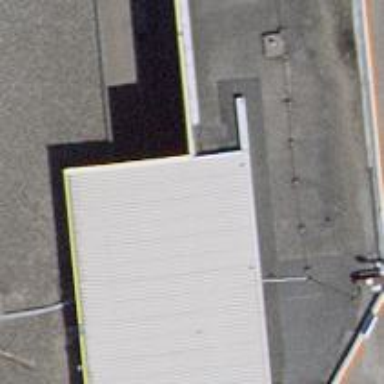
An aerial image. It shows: Fuel station.